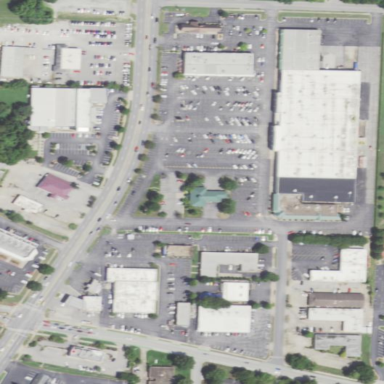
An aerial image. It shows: Retail area.